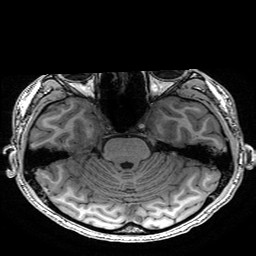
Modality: T1w
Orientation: coronal
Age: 22
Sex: male
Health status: healthy
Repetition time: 2.53 s
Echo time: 0.0034 s